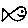
Label: fish